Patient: sex M, age 75
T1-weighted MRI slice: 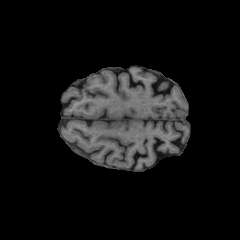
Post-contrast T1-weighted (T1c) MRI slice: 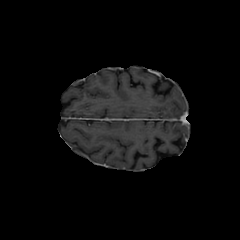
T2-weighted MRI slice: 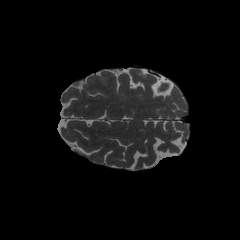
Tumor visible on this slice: no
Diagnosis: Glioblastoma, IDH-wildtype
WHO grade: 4